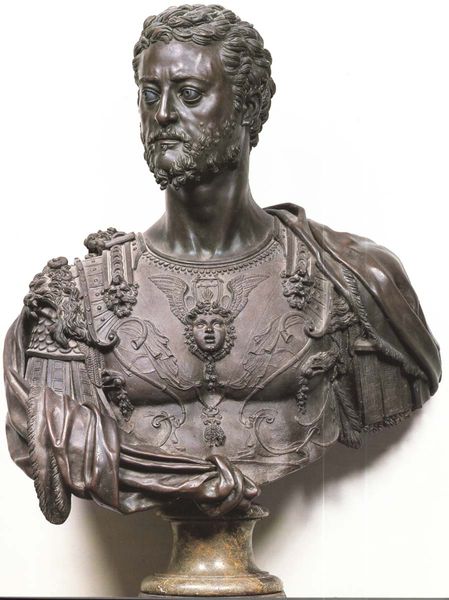
Titel: Büste des Herzogs Cosimos I.
Künstler: Benvenuto Cellini
Institution: Florenz, Bargello
Schlagwörter: flügel, kopf, mann, umhang, brust, mund, nase, tuch, bart, augen, sockel, hals, haare, dekoration, steif, büste, starr, metall, bronze, oberkörper, panzer, stolz, torso, rüstung, rom, antik, general, medusa, feldherr, löwe, römisch, hadrian, gesucht, starren, marc aurel, kriegsherr, adamsapfel, hrnisch